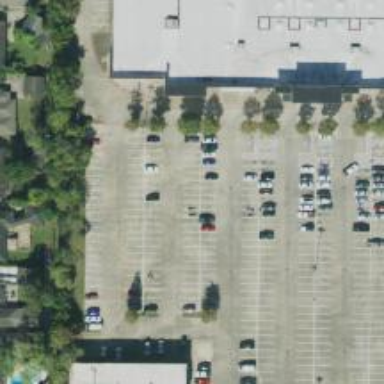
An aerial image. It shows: Parking space is available.